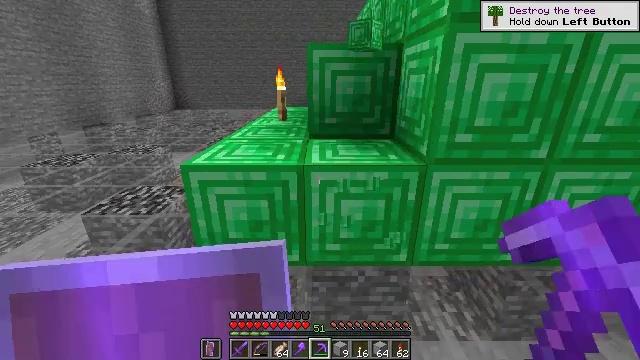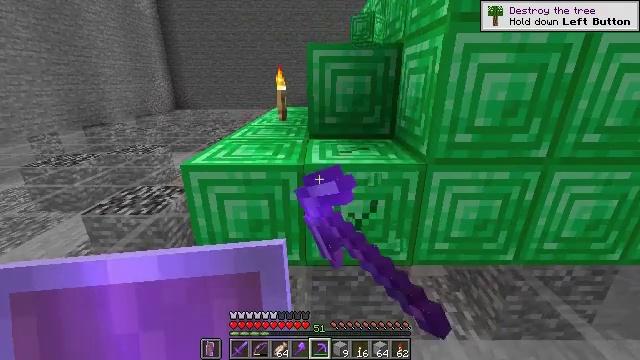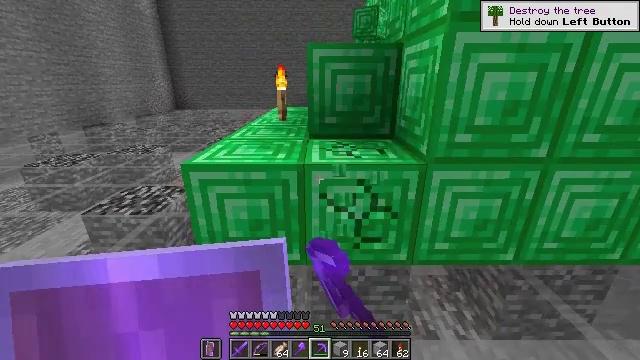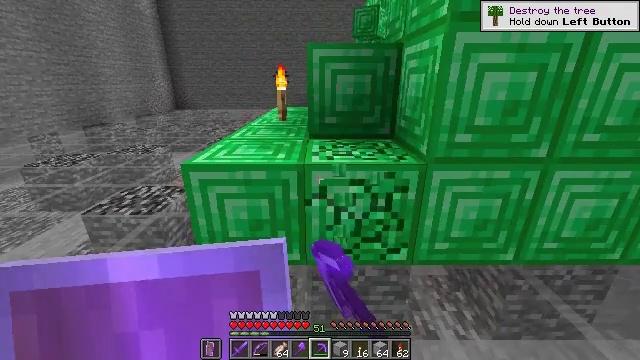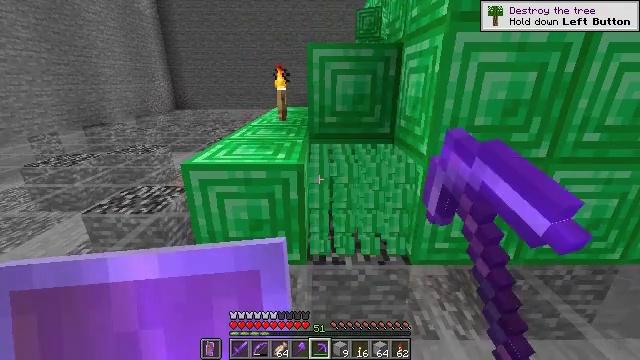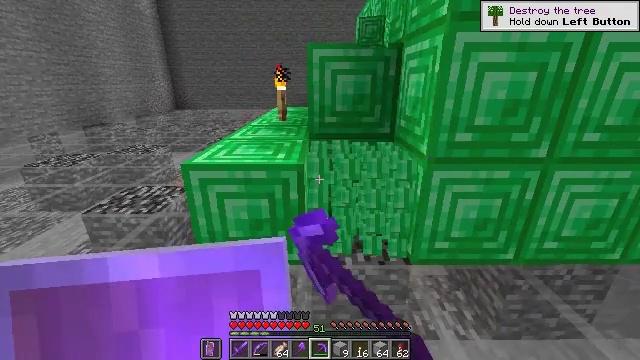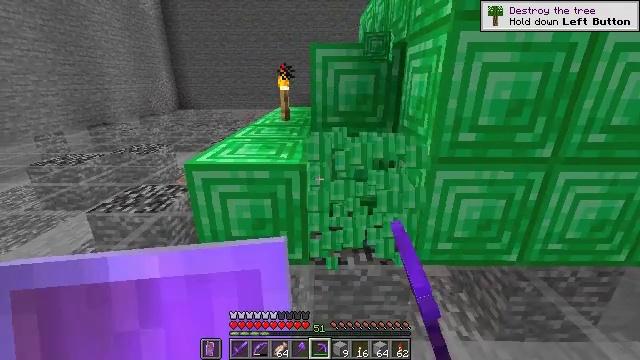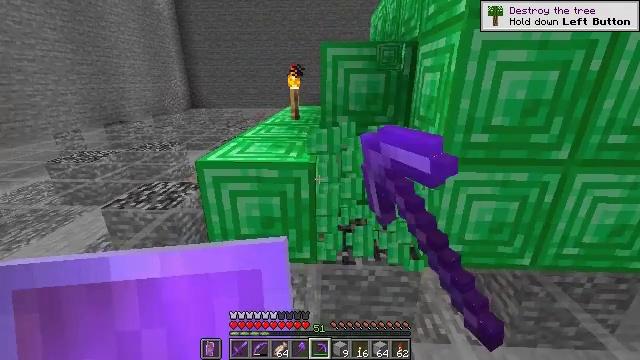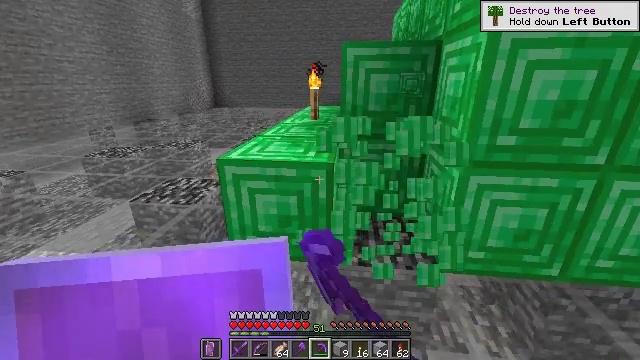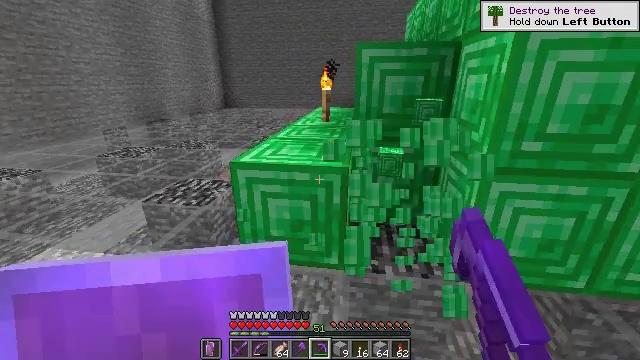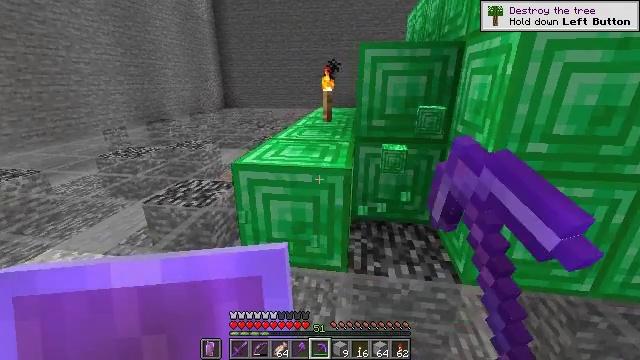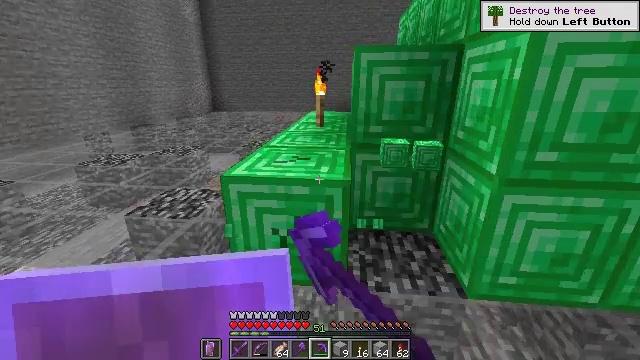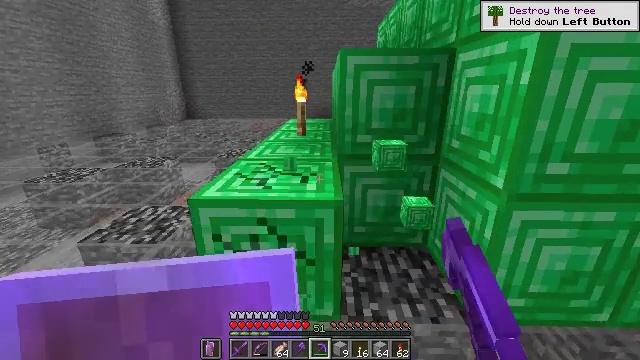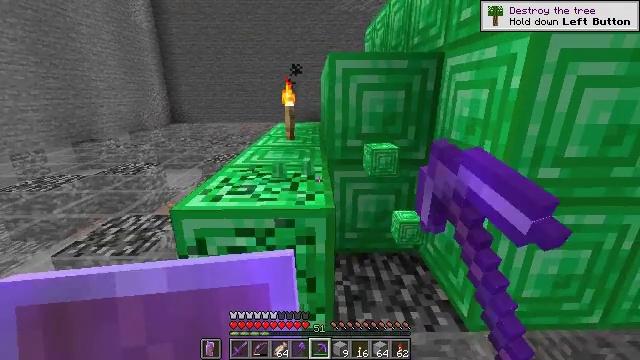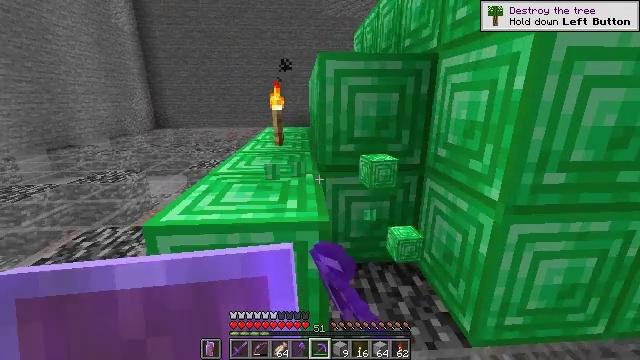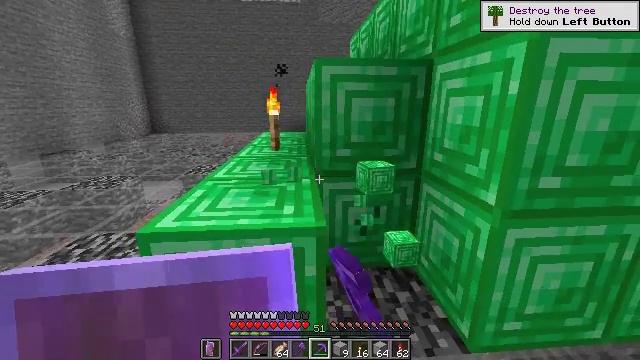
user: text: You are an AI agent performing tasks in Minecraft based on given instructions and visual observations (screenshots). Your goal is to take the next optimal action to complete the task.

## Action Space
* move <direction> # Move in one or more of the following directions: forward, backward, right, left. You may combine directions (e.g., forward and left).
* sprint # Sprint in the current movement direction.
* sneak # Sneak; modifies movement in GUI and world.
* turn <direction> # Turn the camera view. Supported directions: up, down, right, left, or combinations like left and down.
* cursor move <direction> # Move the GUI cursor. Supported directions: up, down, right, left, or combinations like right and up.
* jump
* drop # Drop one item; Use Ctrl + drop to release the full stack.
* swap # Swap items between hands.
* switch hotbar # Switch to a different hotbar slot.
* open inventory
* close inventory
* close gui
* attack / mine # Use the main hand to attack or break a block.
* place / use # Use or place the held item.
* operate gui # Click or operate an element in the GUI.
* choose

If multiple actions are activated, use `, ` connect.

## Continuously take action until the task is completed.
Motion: motion action
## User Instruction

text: Break the emerald block to collect it.
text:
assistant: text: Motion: attack / mine
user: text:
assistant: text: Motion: attack / mine
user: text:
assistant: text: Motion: attack / mine
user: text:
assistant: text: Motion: attack / mine
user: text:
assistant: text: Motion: attack / mine
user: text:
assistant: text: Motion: attack / mine
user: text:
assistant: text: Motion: turn left, attack / mine
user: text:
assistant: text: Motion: turn left, attack / mine
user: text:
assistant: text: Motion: move forward and move left, turn left, attack / mine
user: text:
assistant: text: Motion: move forward, attack / mine
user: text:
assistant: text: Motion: move forward, turn right, attack / mine
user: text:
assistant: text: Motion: move forward, turn right and up, attack / mine
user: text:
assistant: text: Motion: turn right, attack / mine
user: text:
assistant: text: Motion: turn right, attack / mine
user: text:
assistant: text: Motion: turn up, attack / mine
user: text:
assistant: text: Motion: attack / mine
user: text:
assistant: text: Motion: attack / mine
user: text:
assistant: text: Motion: attack / mine
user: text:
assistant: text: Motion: turn up, attack / mine
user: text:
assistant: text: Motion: turn right and up, attack / mine
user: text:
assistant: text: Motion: turn up, attack / mine
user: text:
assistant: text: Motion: attack / mine
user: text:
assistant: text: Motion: attack / mine
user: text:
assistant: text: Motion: attack / mine
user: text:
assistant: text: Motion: attack / mine
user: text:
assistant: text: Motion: attack / mine
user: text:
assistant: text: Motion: attack / mine
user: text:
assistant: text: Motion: attack / mine
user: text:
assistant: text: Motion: turn down, attack / mine
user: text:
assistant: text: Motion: move back, turn left and down, attack / mine